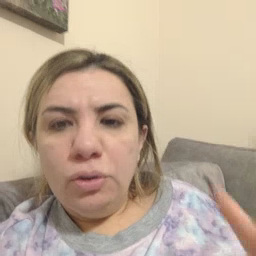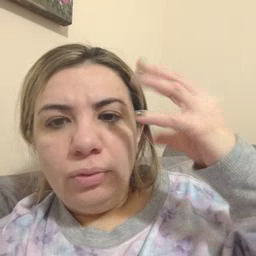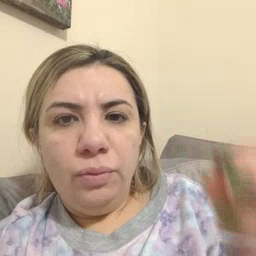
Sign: go